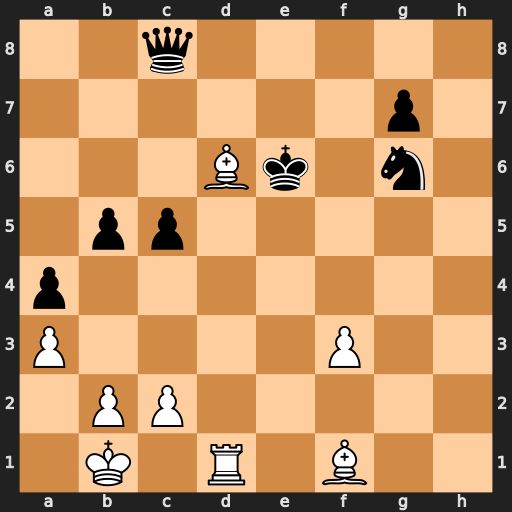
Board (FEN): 2q5/6p1/3Bk1n1/1pp5/p7/P4P2/1PP5/1K1R1B2
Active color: w
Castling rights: -
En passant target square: -
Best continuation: Bh3+ Kf7 Bxc8